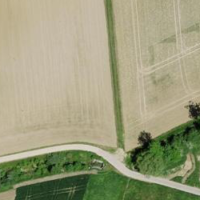
EUNIS habitat code: 25
Species observed at this site:
Euonymus europaeus